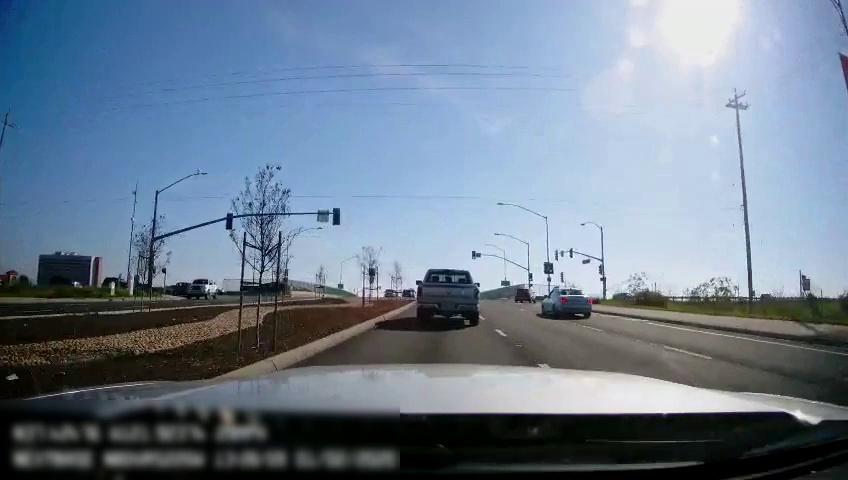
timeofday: Day
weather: Sunny
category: Drivable Space
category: Drivable Space
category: Vehicles | Car
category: Vehicles | Car
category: Vehicles | Car
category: Vehicles | Truck
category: Vehicles | SUV
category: Vehicles | Car
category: Vehicles | Car
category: Vehicles | Car
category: Vehicles | Truck
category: Lanes | Alternate Lane
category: Lanes | Current Lane
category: Lanes | Current Lane
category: Lanes | Opposite Lane
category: Lanes | Opposite Lane
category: Traffic | Lights
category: Traffic | Lights
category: Traffic | Lights
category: Traffic | Lights
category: Traffic | Lights
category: Traffic | Lights
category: Traffic | Lights
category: Traffic | Lights